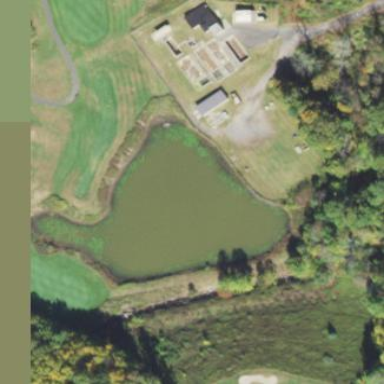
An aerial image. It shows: Water hazard on golf course. The hazard is natural water feature.